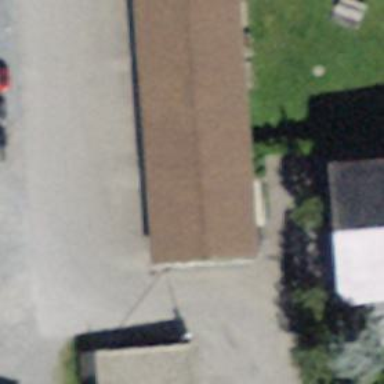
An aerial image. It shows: Group of garages.